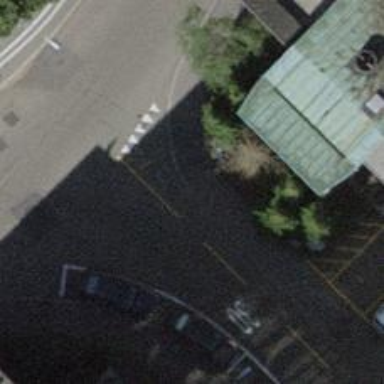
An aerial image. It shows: Kerb barrier.